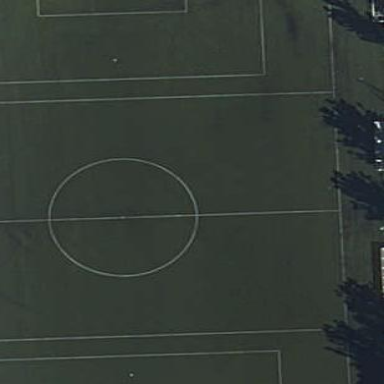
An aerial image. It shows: Soccer pitch for leisure land activities.